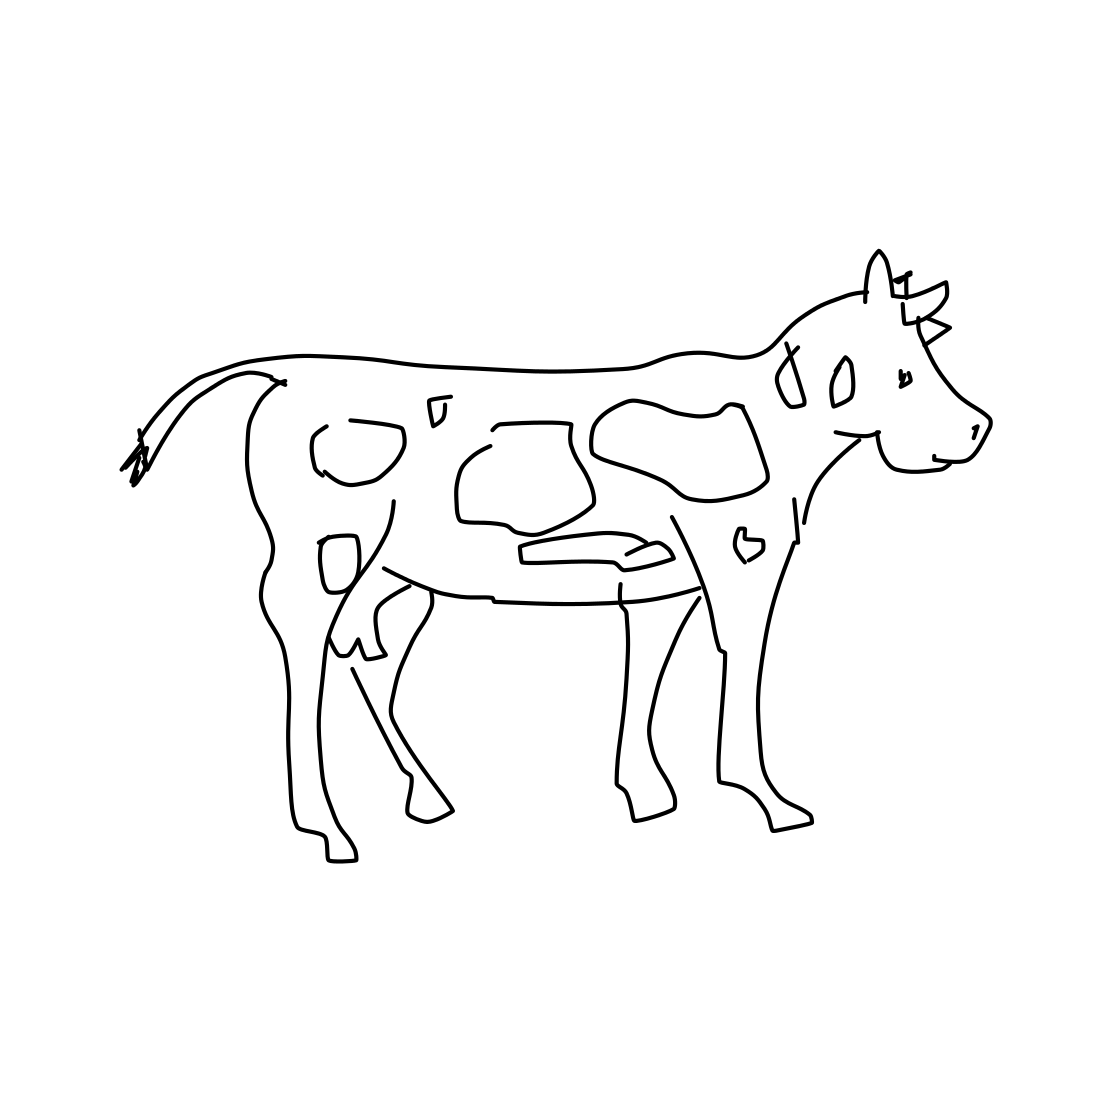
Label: cow